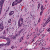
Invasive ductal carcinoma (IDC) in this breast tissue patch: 0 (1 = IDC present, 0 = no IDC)